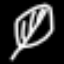
Label: leaf